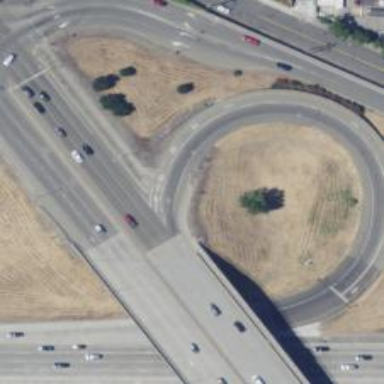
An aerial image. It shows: Secondary road crossing bridge.